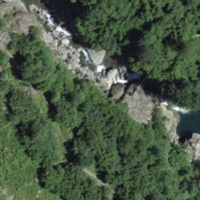
EUNIS habitat code: 24
Species observed at this site:
Euphorbia cyparissias